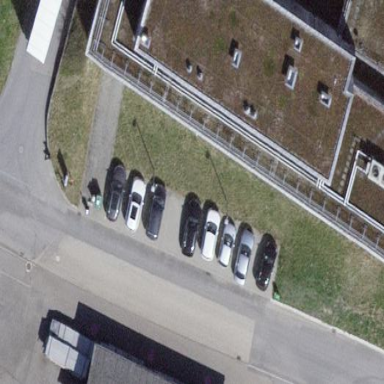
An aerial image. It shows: Parking area with surface.